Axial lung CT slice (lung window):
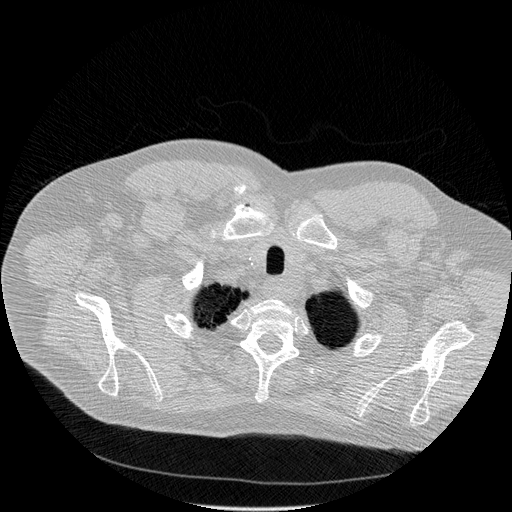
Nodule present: no